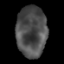
Tissue: lung
Cell type: T cells
Senescence score: 0.2143
Nuclear area (px): 1514
Mean DAPI intensity: 77.201